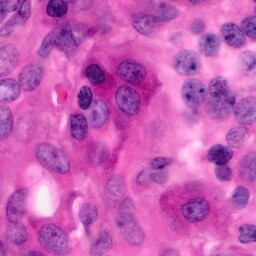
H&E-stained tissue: Pancreatic